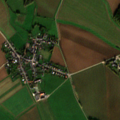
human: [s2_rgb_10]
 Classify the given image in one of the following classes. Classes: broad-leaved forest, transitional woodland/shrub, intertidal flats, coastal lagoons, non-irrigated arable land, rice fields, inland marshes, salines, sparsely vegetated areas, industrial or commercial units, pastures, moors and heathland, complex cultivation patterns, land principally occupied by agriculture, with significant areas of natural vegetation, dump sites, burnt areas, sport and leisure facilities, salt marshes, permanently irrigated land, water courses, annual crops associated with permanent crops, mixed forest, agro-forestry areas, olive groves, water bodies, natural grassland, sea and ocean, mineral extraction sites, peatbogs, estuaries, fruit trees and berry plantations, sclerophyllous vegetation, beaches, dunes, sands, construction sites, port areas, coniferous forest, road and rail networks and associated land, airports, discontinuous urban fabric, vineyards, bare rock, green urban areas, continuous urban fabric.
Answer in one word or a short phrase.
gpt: discontinuous urban fabric, non-irrigated arable land, broad-leaved forest